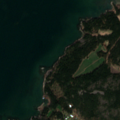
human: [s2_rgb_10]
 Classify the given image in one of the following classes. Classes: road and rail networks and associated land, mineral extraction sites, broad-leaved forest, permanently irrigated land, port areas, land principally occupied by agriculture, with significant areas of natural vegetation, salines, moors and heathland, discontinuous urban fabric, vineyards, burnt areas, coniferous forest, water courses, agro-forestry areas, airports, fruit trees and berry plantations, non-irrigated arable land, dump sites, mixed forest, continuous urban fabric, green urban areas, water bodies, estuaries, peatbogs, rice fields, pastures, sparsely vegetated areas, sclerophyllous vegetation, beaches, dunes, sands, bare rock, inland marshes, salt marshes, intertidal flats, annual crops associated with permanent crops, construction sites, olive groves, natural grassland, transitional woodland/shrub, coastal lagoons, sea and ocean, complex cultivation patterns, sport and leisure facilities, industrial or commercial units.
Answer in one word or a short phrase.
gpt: land principally occupied by agriculture, with significant areas of natural vegetation, mixed forest, sea and ocean